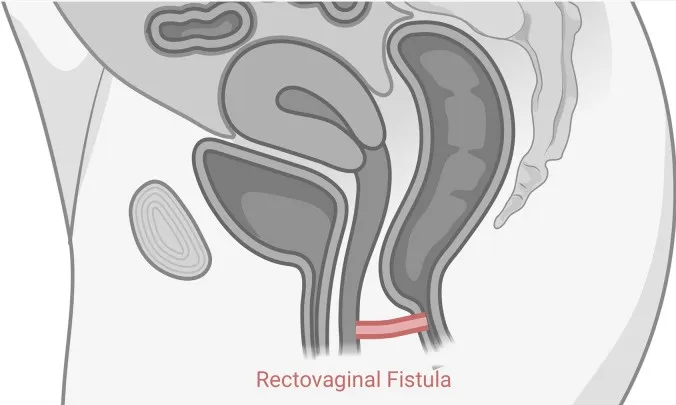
The location of rectovaginal fistula. The fistula is on the anterior wall of the rectum cranially from the anal sphincter.
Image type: radiology (x_ray)